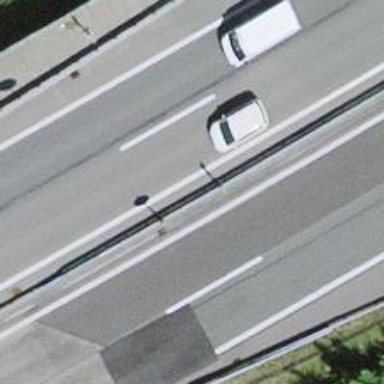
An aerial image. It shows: Guard rail as barrier.